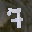
Label: 7